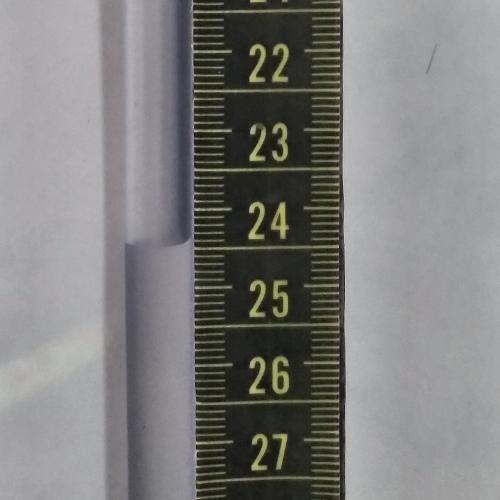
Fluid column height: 24.4 cm